Question: I'm having trouble referencing a groovy class i've created. Here are the steps:
my build.gradle file has all required dependencies:
'''
apply plugin: 'com.android.application'
'''
apply plugin: 'groovyx.grooid.groovy-android'
android {
compileSdkVersion 22
buildToolsVersion "21.1.2"
'''
packagingOptions {
// workaround for http://stackoverflow.com/questions/20673625/android-gradle-plugin-0-7-0-duplicate-files-during-packaging-of-apk
exclude 'META-INF/LICENSE.txt'
exclude 'META-INF/groovy-release-info.properties'
}
defaultConfig {
applicationId "com.example.uen.myrxjavaandroidproject"
minSdkVersion 17
targetSdkVersion 22
versionCode 1
versionName "1.0"
}
buildTypes {
release {
minifyEnabled false
proguardFiles getDefaultProguardFile('proguard-android.txt'), 'proguard-rules.pro'
}
}
}
dependencies {
compile fileTree(dir: 'libs', include: ['*.jar'])
compile 'com.android.support:appcompat-v7:22.2.0'
compile 'com.netflix.rxjava:rxjava-android:0.20.7'
compile 'com.squareup:otto:1.3.5'
compile 'org.codehaus.groovy:groovy:2.4.3:grooid'
}
'''
And gradle is synched successfully.
then i created a folder under main called 'groovy' such that my project structure looks like the following:

notice i have a groovy class called "Hello", it looks like this:
'''
public class Hello {
String name;
public void sayHello() {
System.out.println("Hello "+getName()+"!");
}
public void setName(String name) {
this.name = name;
}
public String getName() {
return name;
}
'''
}
now in my MainActivity.java class i try to instantiate Hello class but its not being recognized. I am doing this:
'''
Hello myHello = new Hello();
'''
what am i doing wrong ?
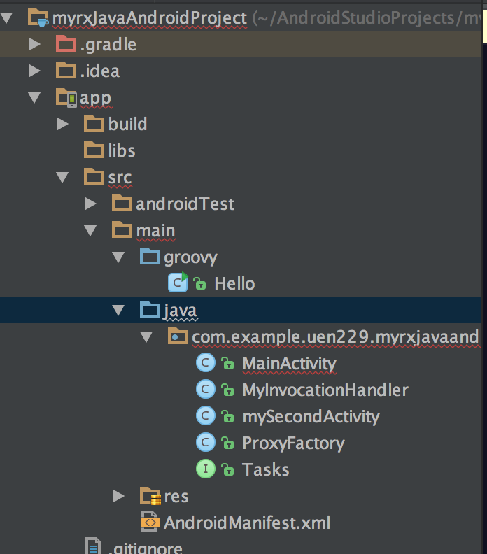
Answer: If you want to use a Groovy class from your Java sources, then your Java file be found in the "groovy" directory. It's done this way to enforce joint compilation (Java classes consuming Groovy classes or the other way).
And independently of this, for the sake of Grooviness, your 'Hello' Groovy class can be reduced to:
'''
class Hello {
String name
void sayHello() {
println "Hello $name!"
}
}
'''